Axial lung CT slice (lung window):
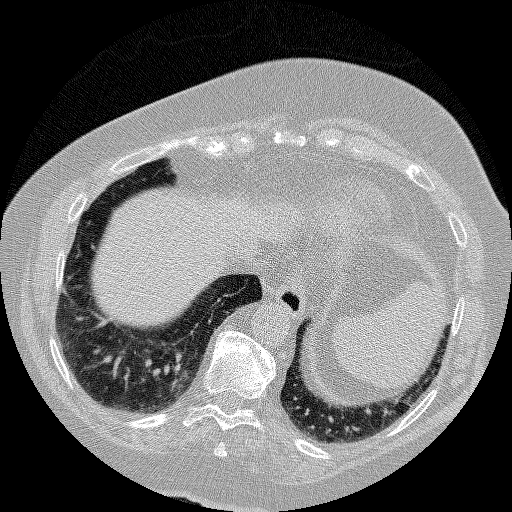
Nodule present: no